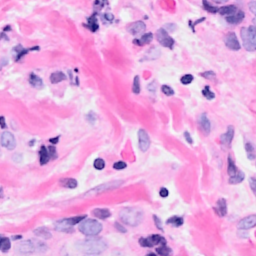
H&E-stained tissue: Breast